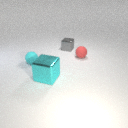
small cyan rubber sphere in front of small gray metal cube